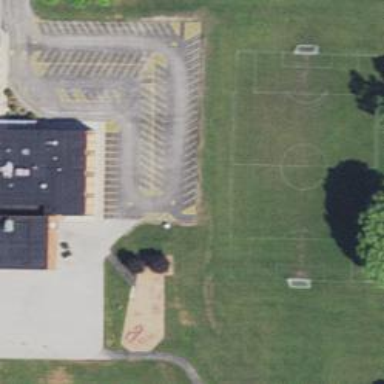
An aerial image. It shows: School.